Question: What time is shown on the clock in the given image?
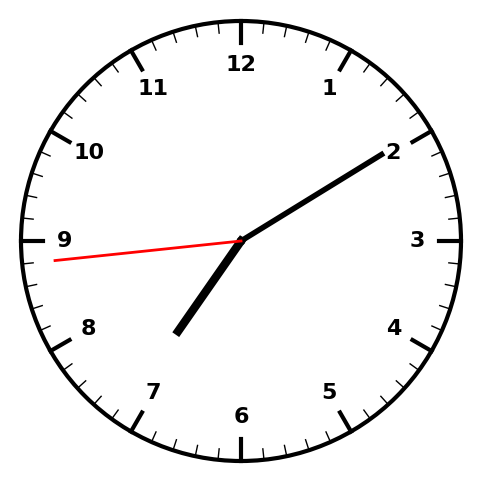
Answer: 07:09:44